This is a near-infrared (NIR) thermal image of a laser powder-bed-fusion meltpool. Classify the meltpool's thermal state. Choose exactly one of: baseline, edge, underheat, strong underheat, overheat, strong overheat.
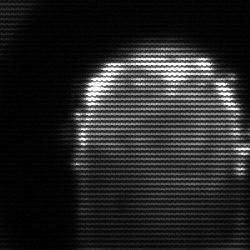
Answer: baseline